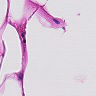
Metastatic tissue present: no